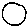
Label: circle